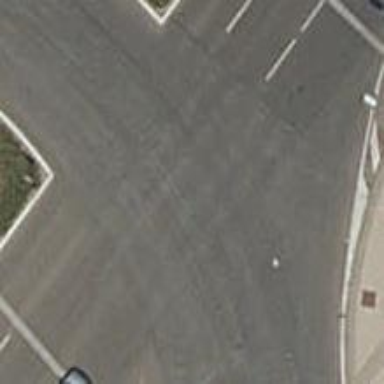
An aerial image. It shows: Tertiary road with asphalt surface.